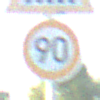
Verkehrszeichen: Geschwindigkeit90
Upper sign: FussgaengerueberwegRechts
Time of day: SunriseSunset
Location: Outdoor (RoadRail)
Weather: Clear
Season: NotSpecified
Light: Natural